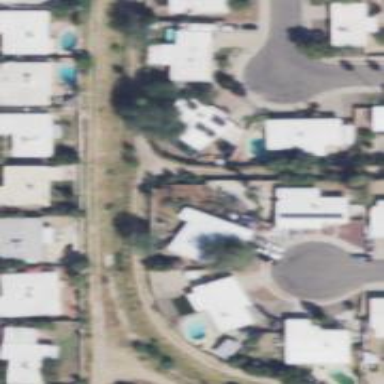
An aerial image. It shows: Alleyway designated as service road.